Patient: sex M, age 43
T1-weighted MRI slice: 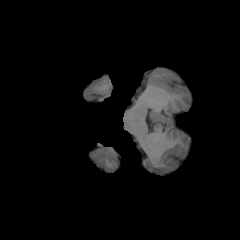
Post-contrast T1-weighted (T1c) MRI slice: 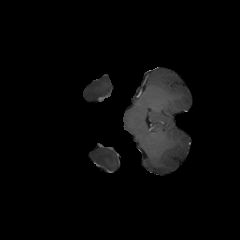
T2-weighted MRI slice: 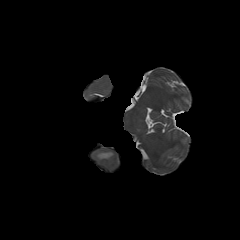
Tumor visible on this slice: yes
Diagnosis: Glioblastoma, IDH-wildtype
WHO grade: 4